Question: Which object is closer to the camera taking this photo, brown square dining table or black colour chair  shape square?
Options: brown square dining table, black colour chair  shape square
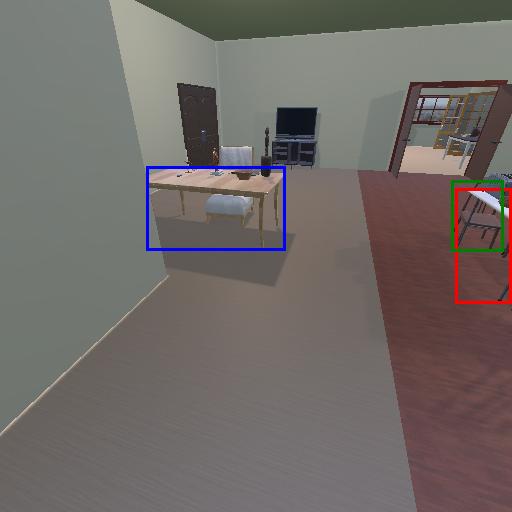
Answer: brown square dining table